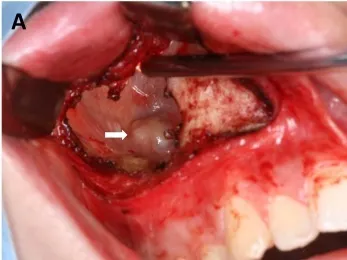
(A) Intraoperative image showing the recurrent lesion in the posterior wall of the right maxillary sinus (arrow).
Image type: medical_photograph (other_medical_photograph)